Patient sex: F
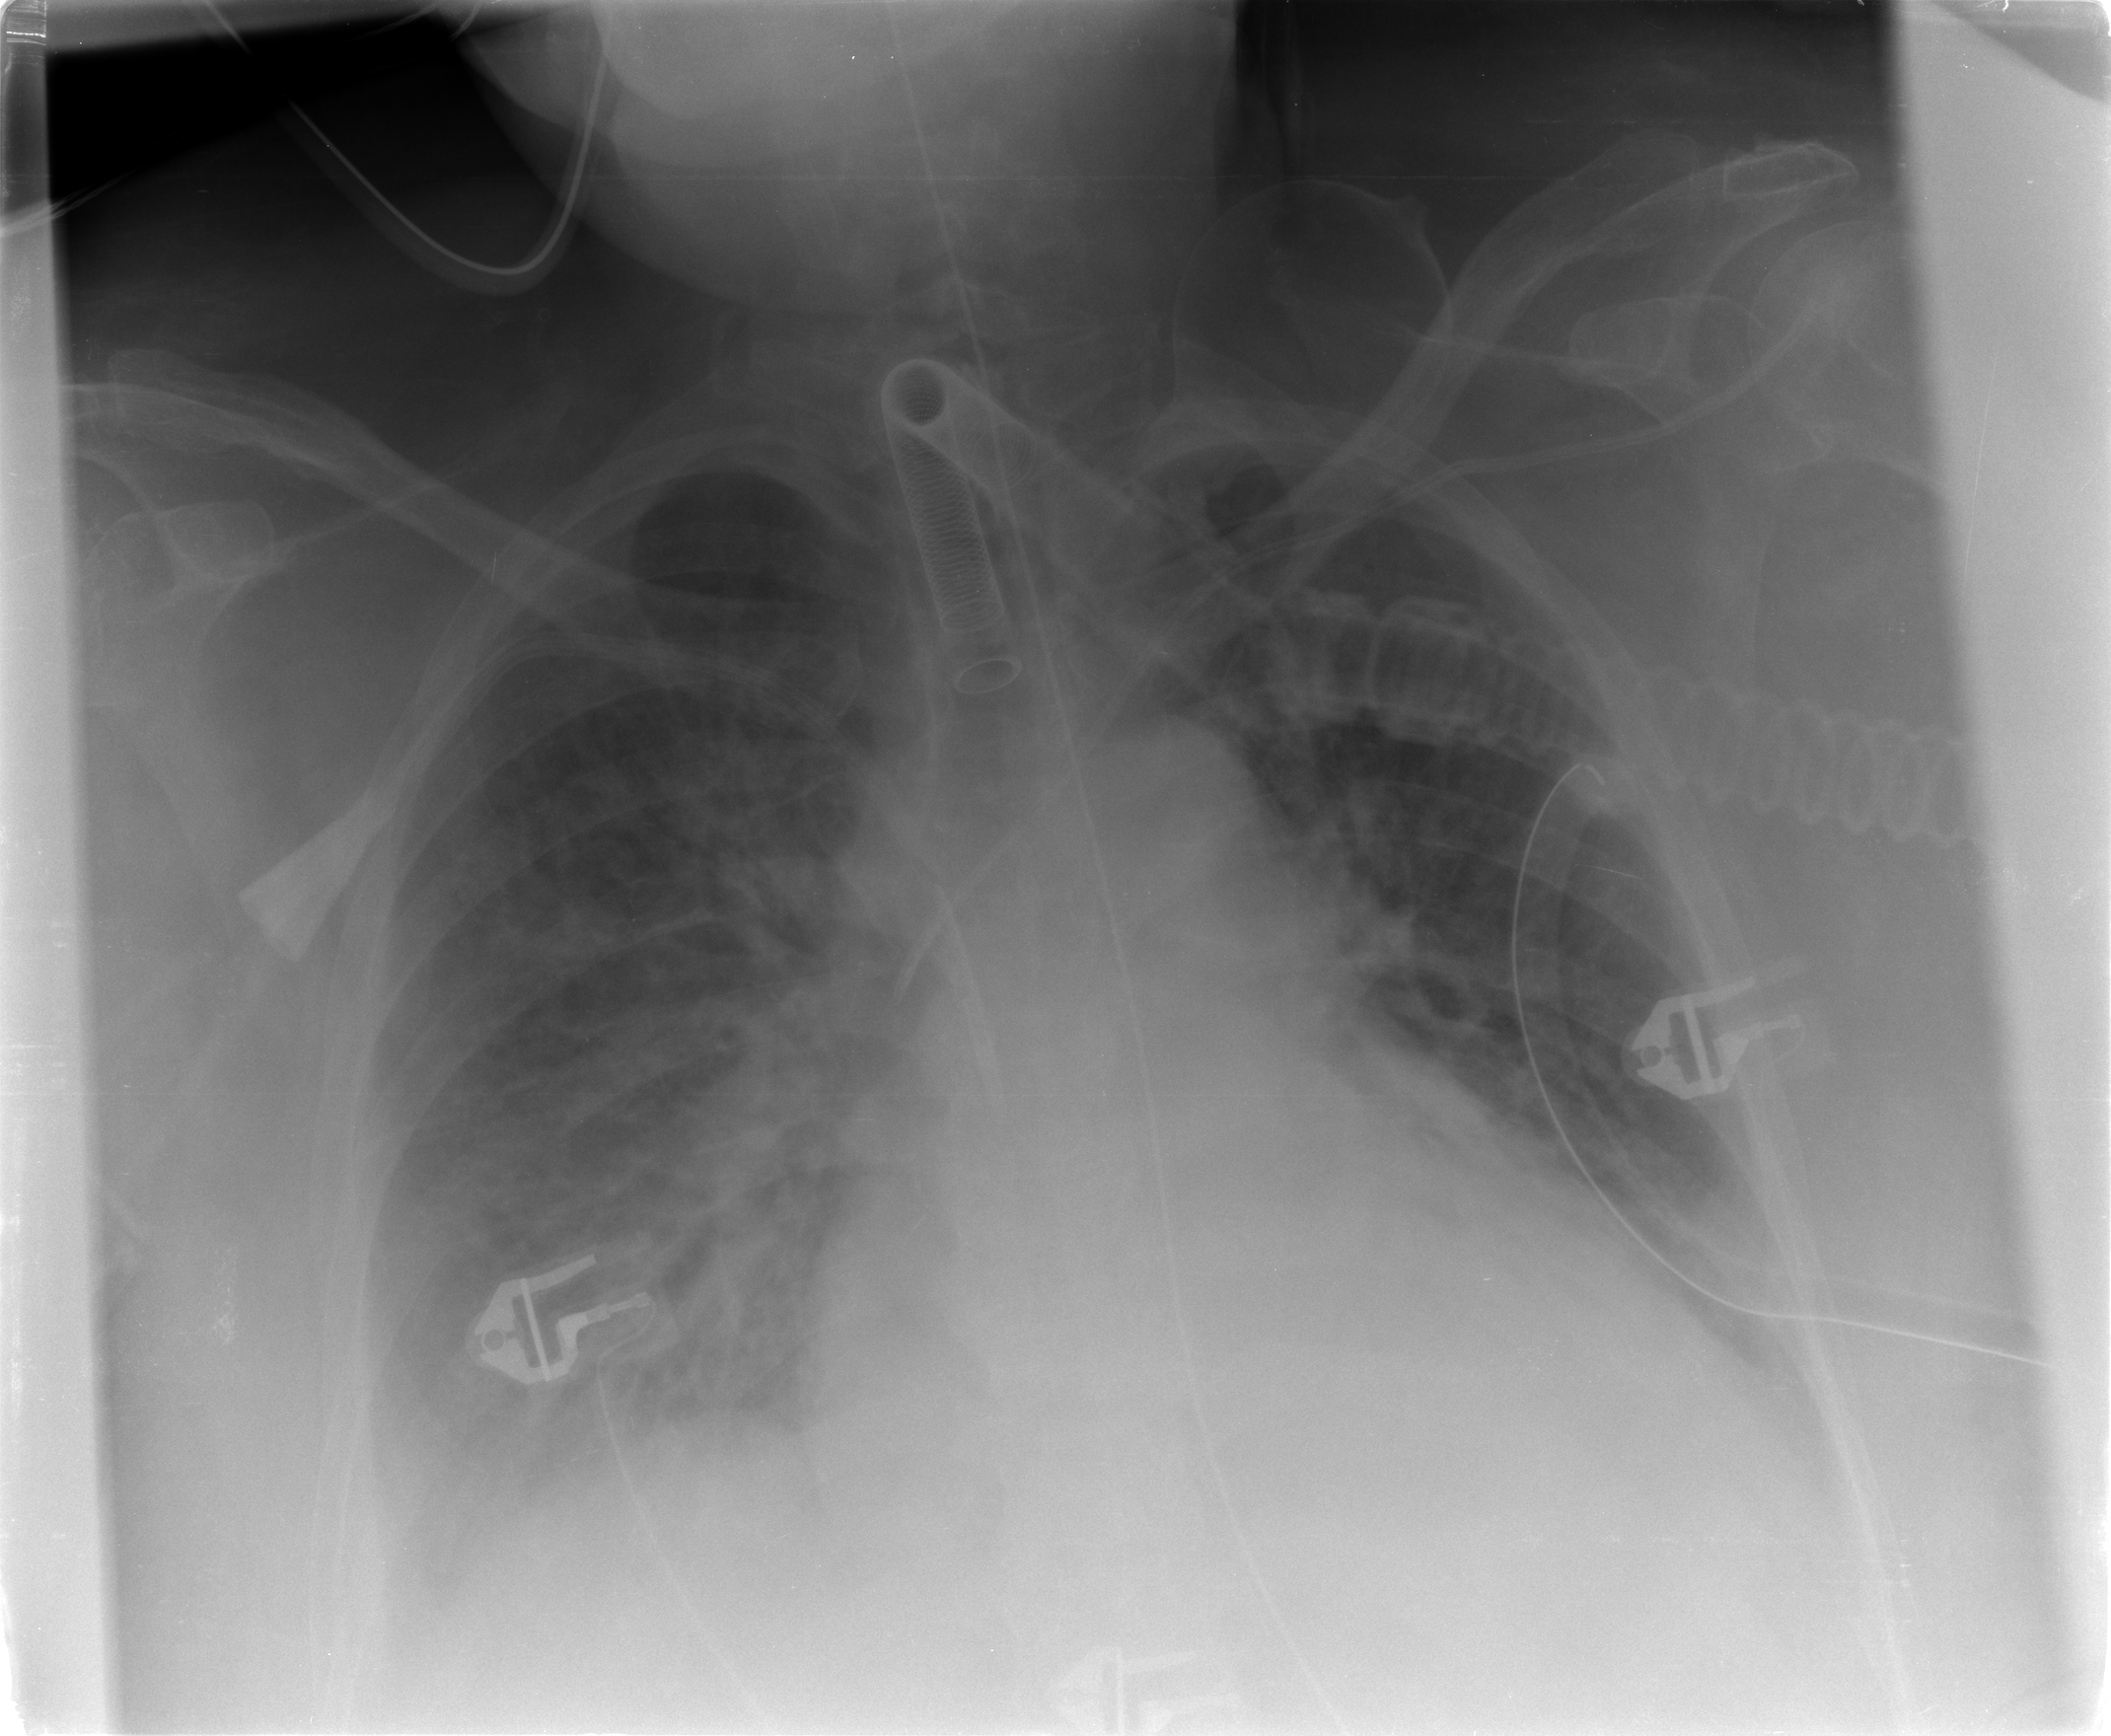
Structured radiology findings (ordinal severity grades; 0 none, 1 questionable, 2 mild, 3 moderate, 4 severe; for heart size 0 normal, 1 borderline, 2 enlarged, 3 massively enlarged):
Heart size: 2
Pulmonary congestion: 3
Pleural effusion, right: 2
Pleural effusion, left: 2
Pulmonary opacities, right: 2
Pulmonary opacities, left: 1
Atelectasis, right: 2
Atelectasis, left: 2